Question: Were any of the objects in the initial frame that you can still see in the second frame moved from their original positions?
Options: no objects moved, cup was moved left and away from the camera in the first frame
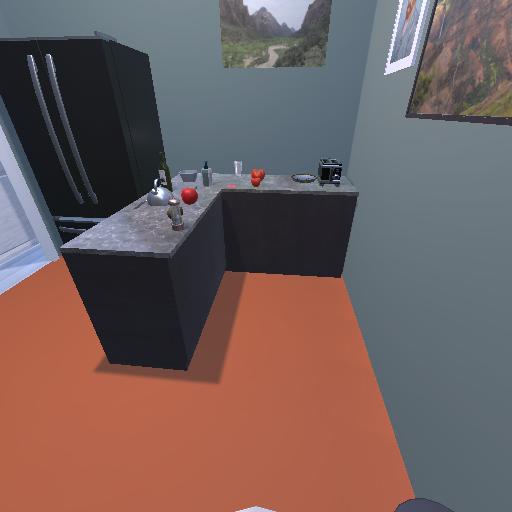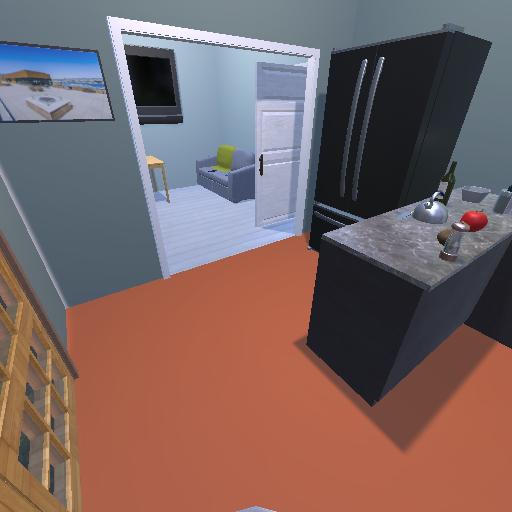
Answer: no objects moved